Field crop: tomato
Growth stage: 2
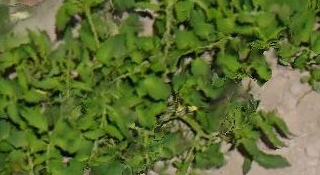
Species: tomato